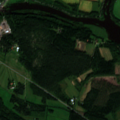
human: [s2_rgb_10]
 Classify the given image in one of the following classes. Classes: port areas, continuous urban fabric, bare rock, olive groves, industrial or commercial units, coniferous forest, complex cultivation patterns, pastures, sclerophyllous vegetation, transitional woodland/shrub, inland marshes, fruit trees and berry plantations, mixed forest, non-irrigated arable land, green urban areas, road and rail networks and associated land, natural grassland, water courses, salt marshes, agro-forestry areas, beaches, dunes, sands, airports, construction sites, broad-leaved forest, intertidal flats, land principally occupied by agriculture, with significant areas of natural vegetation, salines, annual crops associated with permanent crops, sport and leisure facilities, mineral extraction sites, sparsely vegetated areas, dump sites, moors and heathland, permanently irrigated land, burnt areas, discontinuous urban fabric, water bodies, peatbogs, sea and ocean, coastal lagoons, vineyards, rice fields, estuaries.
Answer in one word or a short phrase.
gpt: discontinuous urban fabric, land principally occupied by agriculture, with significant areas of natural vegetation, coniferous forest, mixed forest, transitional woodland/shrub, water courses